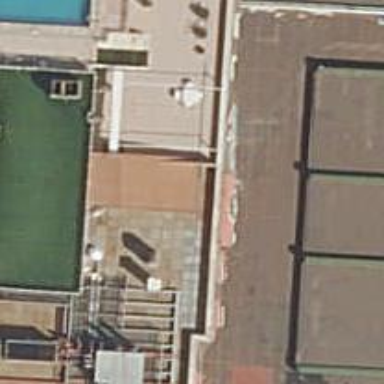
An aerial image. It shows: Part of building.